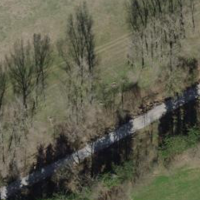
EUNIS habitat code: 41
Species observed at this site:
Apis mellifera
Periparus ater